Interaction volume radius: 5 \u00c5
Interaction volume height: 15 \u00c5
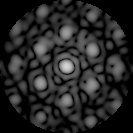
Disorder parameter: 0.4706